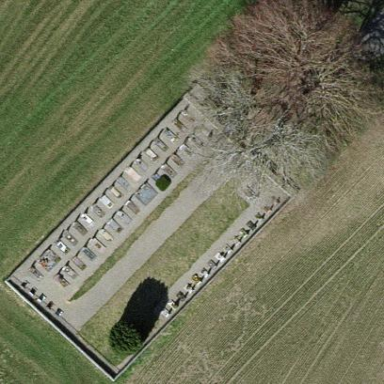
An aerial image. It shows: Cemetery.